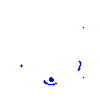
Particle: pion